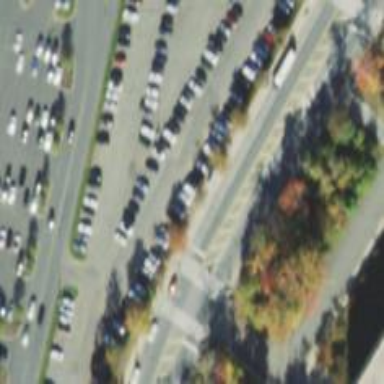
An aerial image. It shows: Surface parking lot with asphalt. It is park and ride facility.